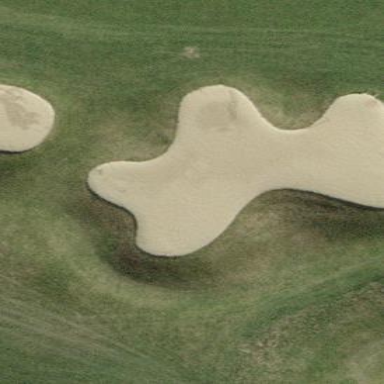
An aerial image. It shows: Sand bunker on golf course.